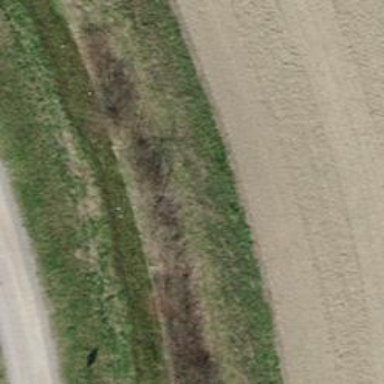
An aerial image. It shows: Hedge barrier.